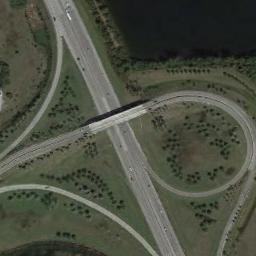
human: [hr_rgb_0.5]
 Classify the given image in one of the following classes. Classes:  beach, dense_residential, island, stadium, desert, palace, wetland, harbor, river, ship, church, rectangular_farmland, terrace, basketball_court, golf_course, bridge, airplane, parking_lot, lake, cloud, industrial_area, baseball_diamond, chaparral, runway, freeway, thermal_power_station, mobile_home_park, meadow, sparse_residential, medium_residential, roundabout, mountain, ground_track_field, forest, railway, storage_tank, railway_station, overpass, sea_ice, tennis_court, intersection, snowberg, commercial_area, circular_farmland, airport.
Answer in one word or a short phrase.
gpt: overpass